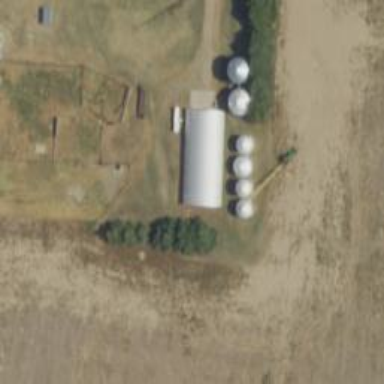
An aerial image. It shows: Silo.